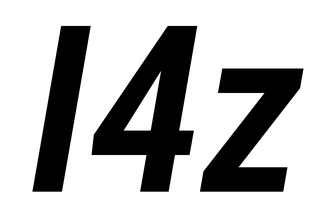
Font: Roboto-Italic_Condensed_SemiBold_Italic